Question: Is there any algorithm for projecting images onto a non-flat (deformed) surface?
It is not deformed too much. It is a really glassy surface covered with high-quality, durable tracing paper. I have a 3-dimensional model of it. How can I texturise it with a projector?
I want to write a program in C\C++\C# for Windows, which would be able to texturise any surface given by a 3-dimensional model using a projector.
I need an algorithm or open source libraries containing algorithms.
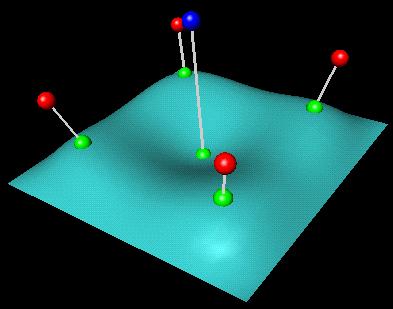
Answer: It's not at all clear what algorithm a standard texturing library would use, and it's probably not a true projection, so if accuracy is important, you many need to do this yourself (or do some research into what specific algorithms are being used for a given library).
The basic algorithm is simple. Basically you just need to find where line emanating from your projection point intersect your surface. In more detail:
1. Decide on your projection point
2. Decide on a bunch of lines emanating from your projection point that will give you resolution you need on your warped surface
3. Determine where these lines intersect your surface (the exact method will depend on your surface representation)
4. Assume that your flat image is placed somewhere between your projection point and warped surface and find the intersection of the line with the flat surface and assign this value to the location on the warped surface.
On the other hand, if your surface is described mathematically, there may be a simple equation for this, as would be the case, for example, if you were mapping a plane to a sphere.